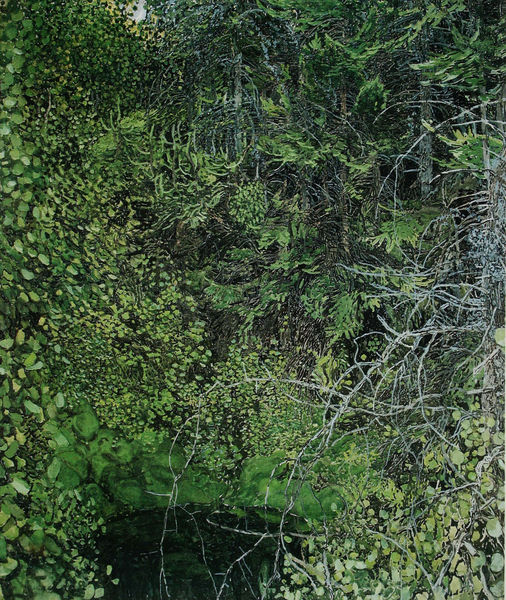
Titel: Der Teich im Walddickicht
Künstler: Alexandr Golowin
Standort: St. Petersburg
Institution: Russisches Museum
Schlagwörter: baum, blau, blätter, himmel, laub, wasser, weiß, baumstämme, bäume, grün, landschaft, see, teich, äste, grau, schwarz, wand, bild, ast, natur, strauch, wind, zweige, busch, büsche, sträucher, realismus, pflanzen, wald, brunnen, garten, sommer, ruhe, naturalismus, trocken, hellgrün, landschaftsmalerei, tannen, nadel, frühling, foto, flechten, zweig, moos, lichtung, wirbel, loch, dynamik, tanne, flora, efeu, tümpel, laubwald, dickicht, dornen, urwald, nadeln, nadelwald, waldsee, gestrüpp, einblick, kraut, frosch, russisch, magie, quelle, mischwald, intim, wildwuchs, blätterwald, bäumelaub, poind, pond, waldunfall